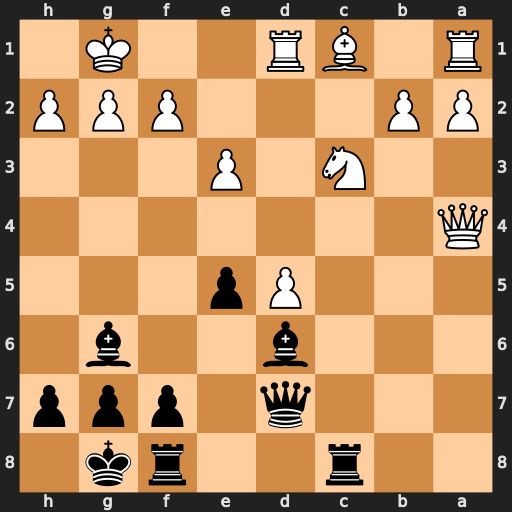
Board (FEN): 2r2rk1/3q1ppp/3b2b1/3Pp3/Q7/2N1P3/PP3PPP/R1BR2K1
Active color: b
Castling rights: -
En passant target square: -
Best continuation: Qxa4 Nxa4 Bc2 Re1 Bxa4